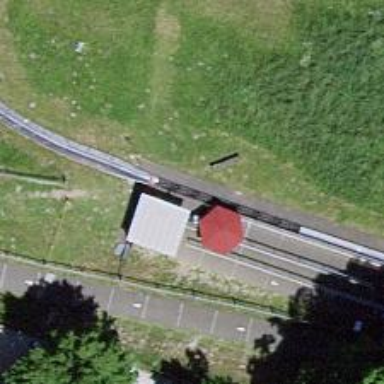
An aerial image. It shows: Summer toboggan attraction that is popular tourism spot.